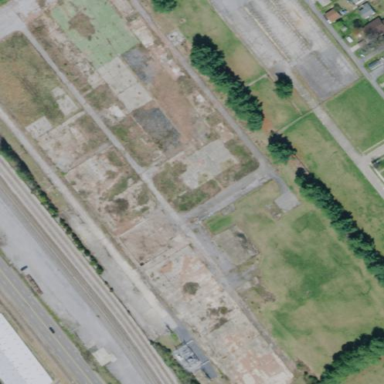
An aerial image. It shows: Brownfield site.